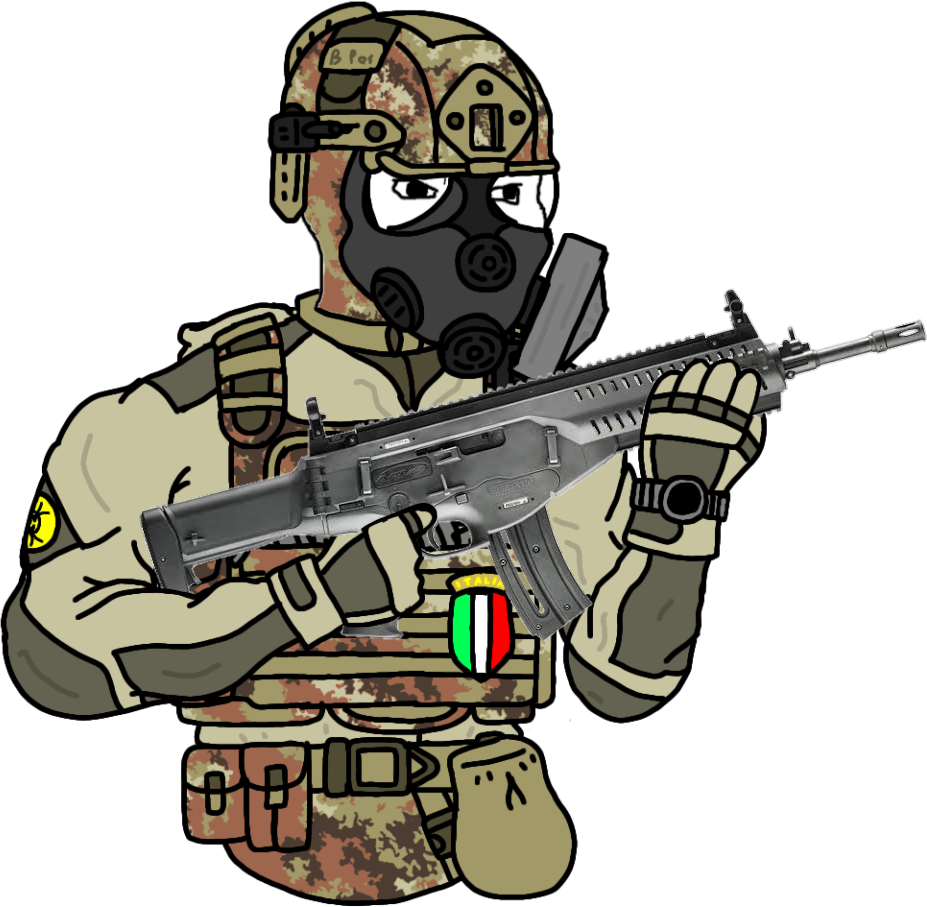
Label: 5_unsorted